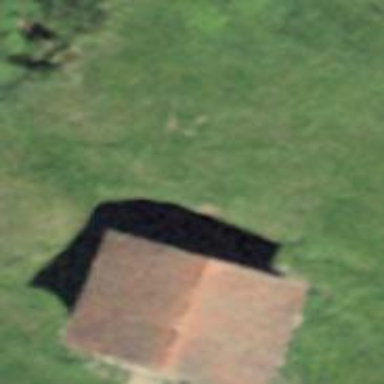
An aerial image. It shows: Shed.